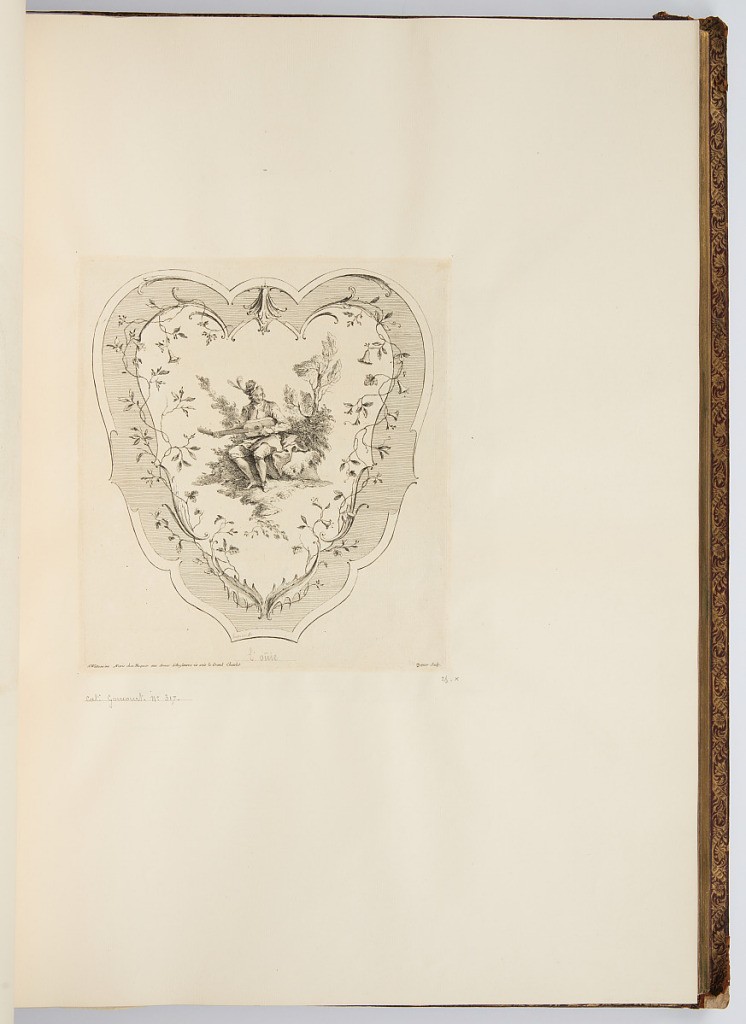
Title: L'Oüie
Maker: Antoine Watteau, French, 1684–1721
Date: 1723-1735
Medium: Etching on laid paper
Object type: Bound print
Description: Heart shaped cartouche with a vignette of a man sitting and playing a guitar in a landscape. He is surrounded by scrolls and floral vines. The plate is signed; the title is inscribed in graphite, but can be found printed in other versions of the plate.